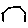
Label: hexagon